Question: When I SSH into my AWS EB instance to run 'php artisan migrate', I get the following error message:
<URL>

I am completely confused. First, I don't get this error on the local server. Second, what does a simple log file have to do with migrations anyway? They are ignored by git by default, so no log files are uploaded.
Sigh... Any ideas on how I can be allowed to run my 'php artisan migrate'?
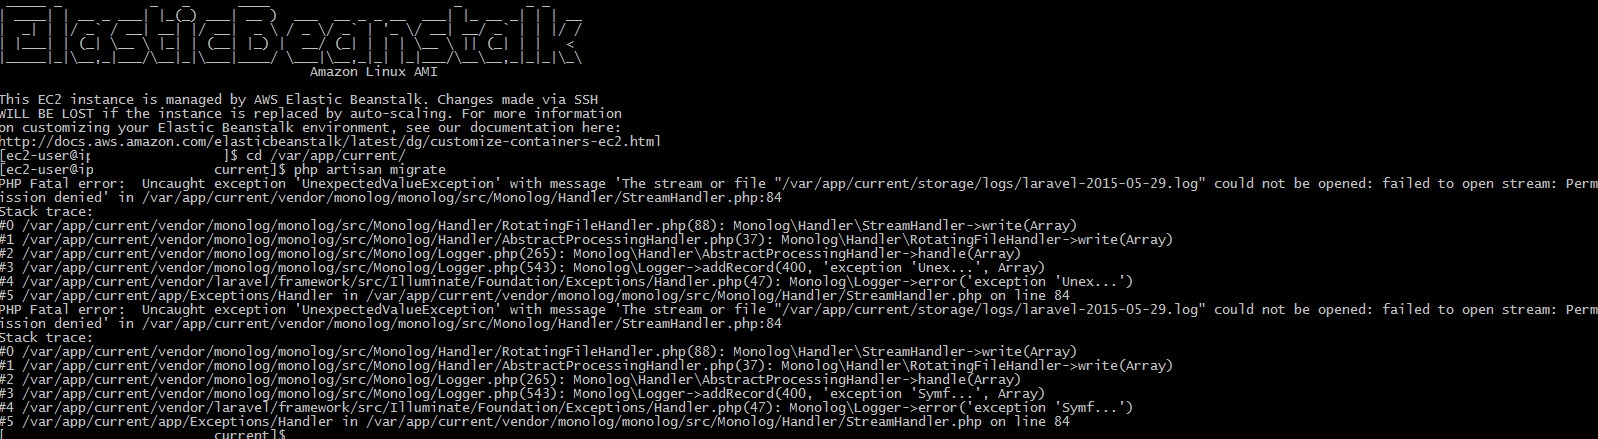
Answer: It's always the storage folder. Blank pages or permission denied, it's the darn storage folder.
I don't know how EB works, if it's a regular distro or what, but you should change ownership of the storage folder to the web server (www-data most likely) so it can build the views then set '775' permission so you can write/read logs.
So something like:
'''
sudo chown -R www-data:www-data storage/
sudo chmod -R 775 storage/
'''